Question: I'm experimenting some problems with 2 separated web-apps that collaborates with each other in a project. After X number of deployments, I get the infamous "java.lang.OutOfMemoryError: PermGen space" error.
So I've been monitoring the PermGen space with VisualVM for a while, redeploying the apps continuously, to see what's happening.
And here the strange behaviour:
First I've redeployed more than 15 times the first app. The behaviour was as expected: the memory diagram was like a ladder increasing constantly, till it's near to the max size (67MB). In this point the memory is freed and returns to the initial level.
The same when i've redeployed the second application.
Then I've tried to redeploy both at the same time (tomcat does this sequentially), and the size of the "steps" of the ladder was bigger, but the behaviour was the same as in single deployments.
Then I've done the last test. I've redeployed both apps at the same time till the memory was very near to the limit, and then I've redeployed only one of the apps. And.. voila: PermGen ERROR.
So.. what the hell is happening here?
The diagram of VisualVM. The first half (left) corresponds to the single deployments (applications 1 and 2). The second half (right) represents the point when I exceed the limit and get the error.

Thank you!
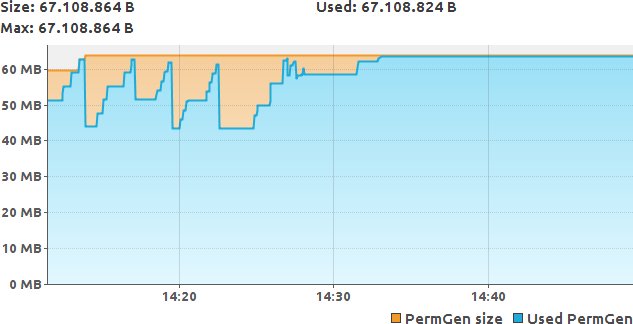
Answer: OP here.
I've been doing some research on this, and my conclusion is that it's more or less impossible to fully understand the behaviour of JVM related to the permgen space :)
At this point we all have read some topics about a possible memory leak related to the classloader. Definitions of classes remain unused, but stored in memory, till the permgen-limit is exceeded. That's theory. But it's very difficult to really know something about the origin of this leak, I mean if we are having a memory leak in our application caused by bad programming or not.
So finally my solution to this problem is to increase memory size and using some flags. That's something that I've read in some related topics here, in stackoverflow. It's what users use to do when they find the permgen error. I'm not sure if this is a solution or simply a way to forget this pain in the... ;)
In Catalina.sh (TOMCAT), I've added this line:
'''
export CATALINA_OPTS="-Xms64m -Xmx512m -XX:PermSize=128m -XX:MaxPermSize=512m -XX:+UseConcMarkSweepGC -XX:+CMSClassUnloadingEnabled"
'''
Where:
sets minimum size of java heap memory to 64MB.
sets maximum size of java heap memory to 512MB.
sets initial size of permgen memory to 128MB.
sets maximum size of permgen memory to 512MB.
: jvm will use Concurrent Mark Sweep Garbage Collector for the tenured generation of java heap
: the Garbage Collector will sweep PermGen and remove classes which are no longer used.